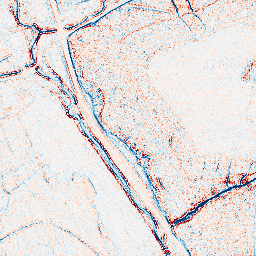
Category: edge_preserving
Decomposition family: bilateral
Decomposition parameters: d: 5
sigma_color: 150
sigma_space: 150
Upsampling method: fft_zeropad
Upsampling parameters: scale: 4
Upsampling scale: 4